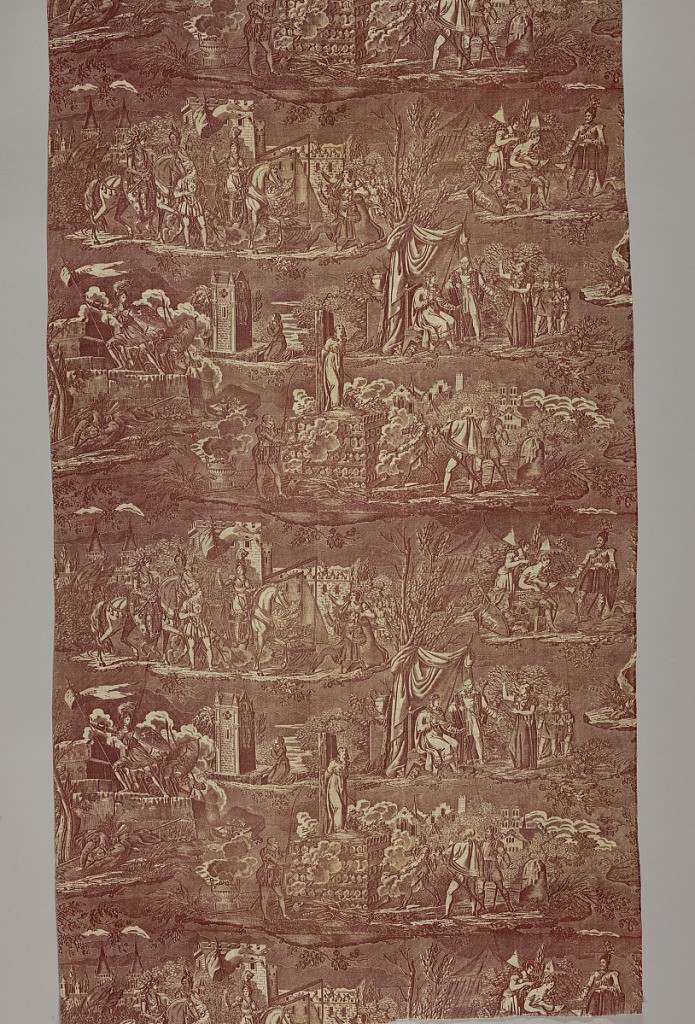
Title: La Vie de Jeanne d'Arc
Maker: Francois Kettinger et fils
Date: ca. 1825
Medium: cotton Technique: printed by engraved roller on plain weave
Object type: Textile
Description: Five scenes from the life of Joan of Arc.